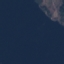
Land use / land cover: SeaLake